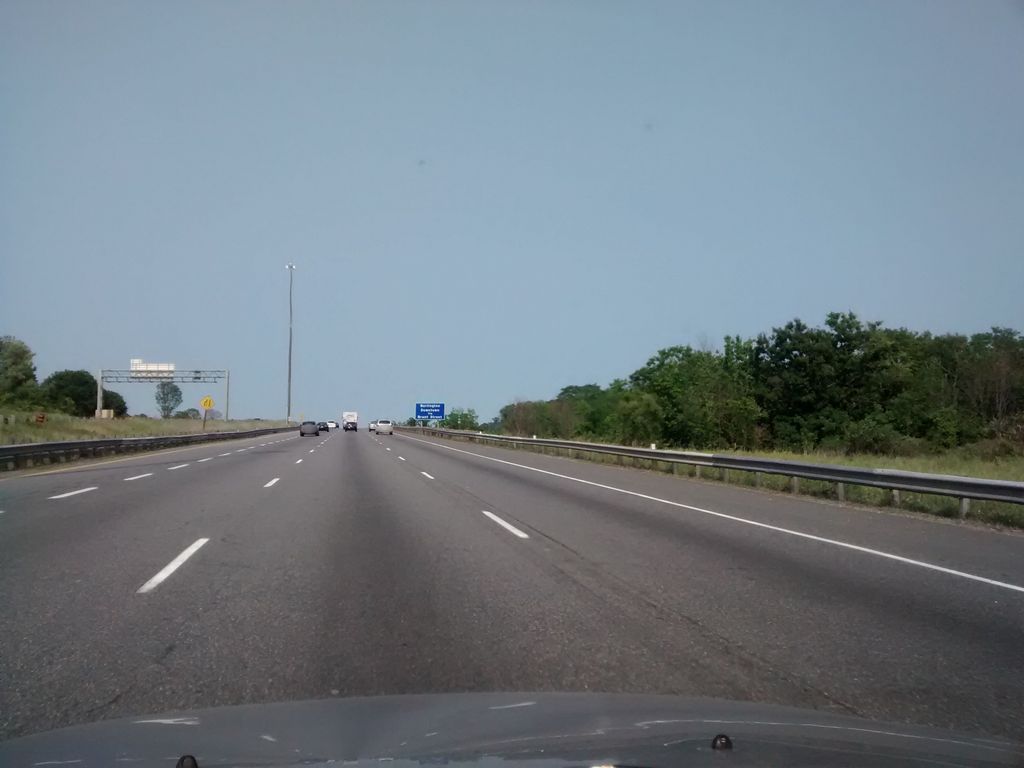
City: hamilton